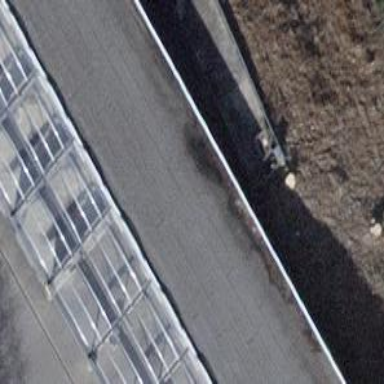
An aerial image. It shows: Car wash facility located inside building.